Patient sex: F
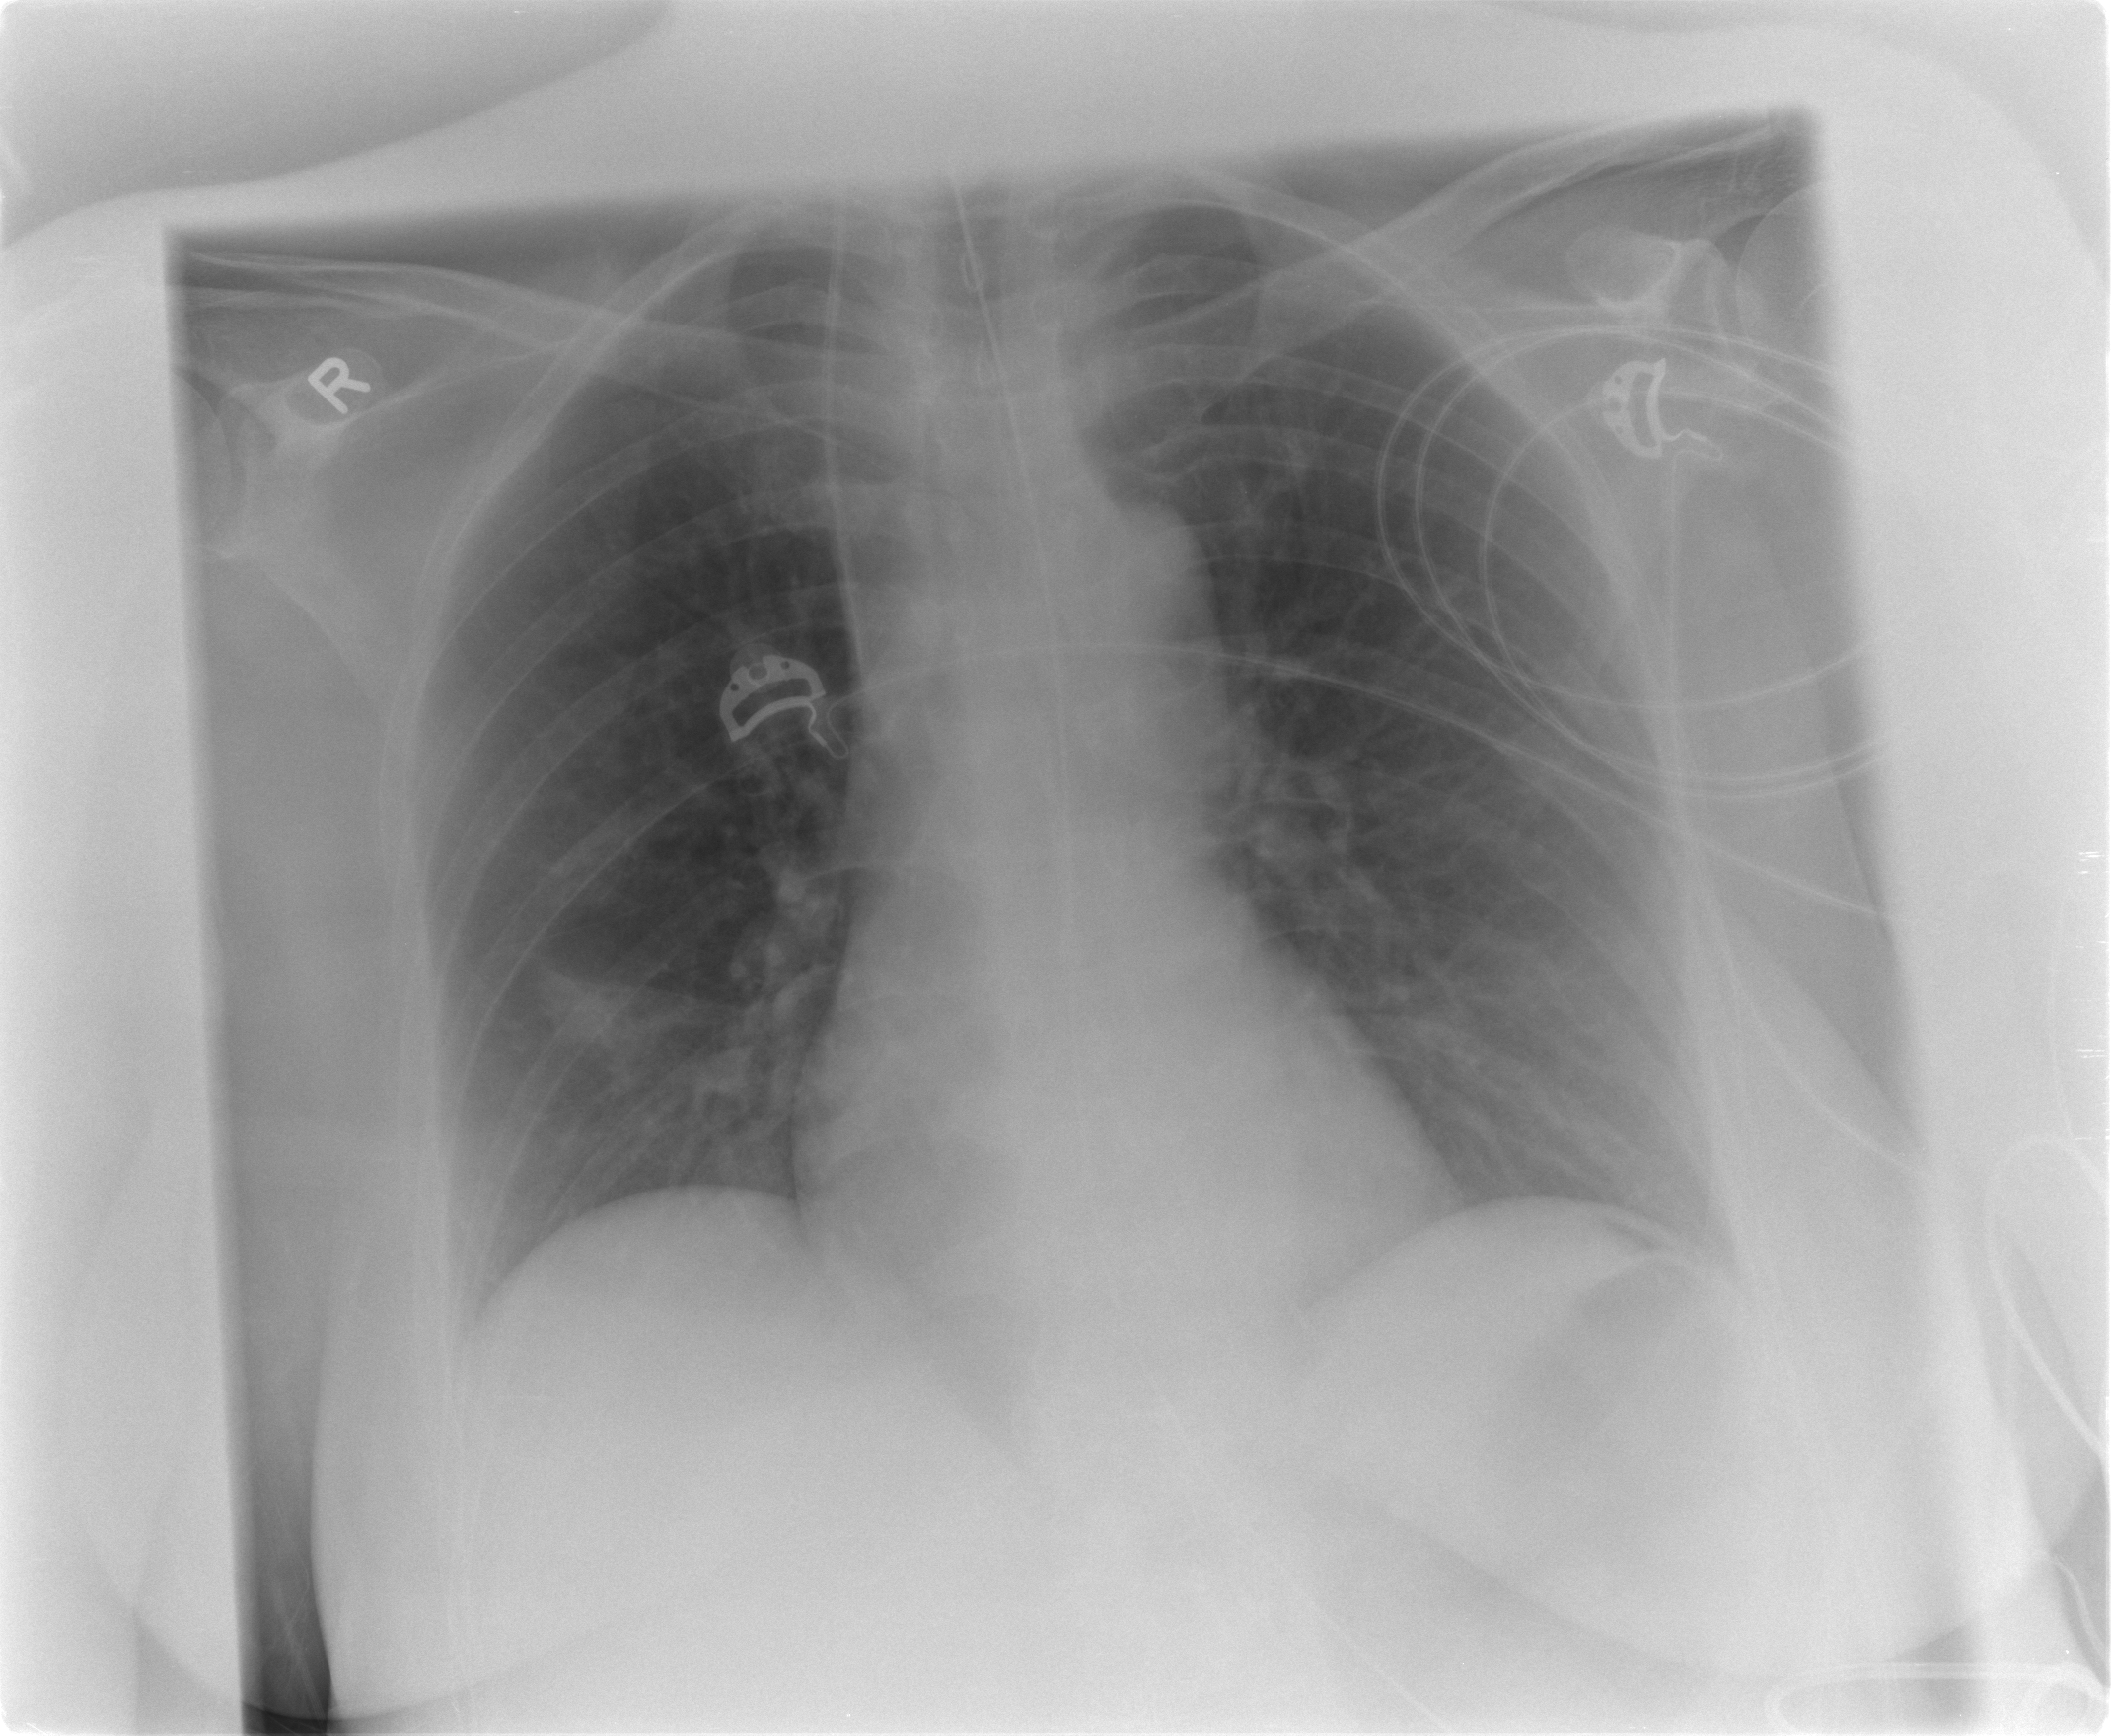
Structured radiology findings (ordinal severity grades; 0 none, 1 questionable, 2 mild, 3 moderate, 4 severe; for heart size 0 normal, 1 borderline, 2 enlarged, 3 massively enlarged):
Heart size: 0
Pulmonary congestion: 0
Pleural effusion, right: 0
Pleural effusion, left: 0
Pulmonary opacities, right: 0
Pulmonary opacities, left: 0
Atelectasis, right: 1
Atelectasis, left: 0